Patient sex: F
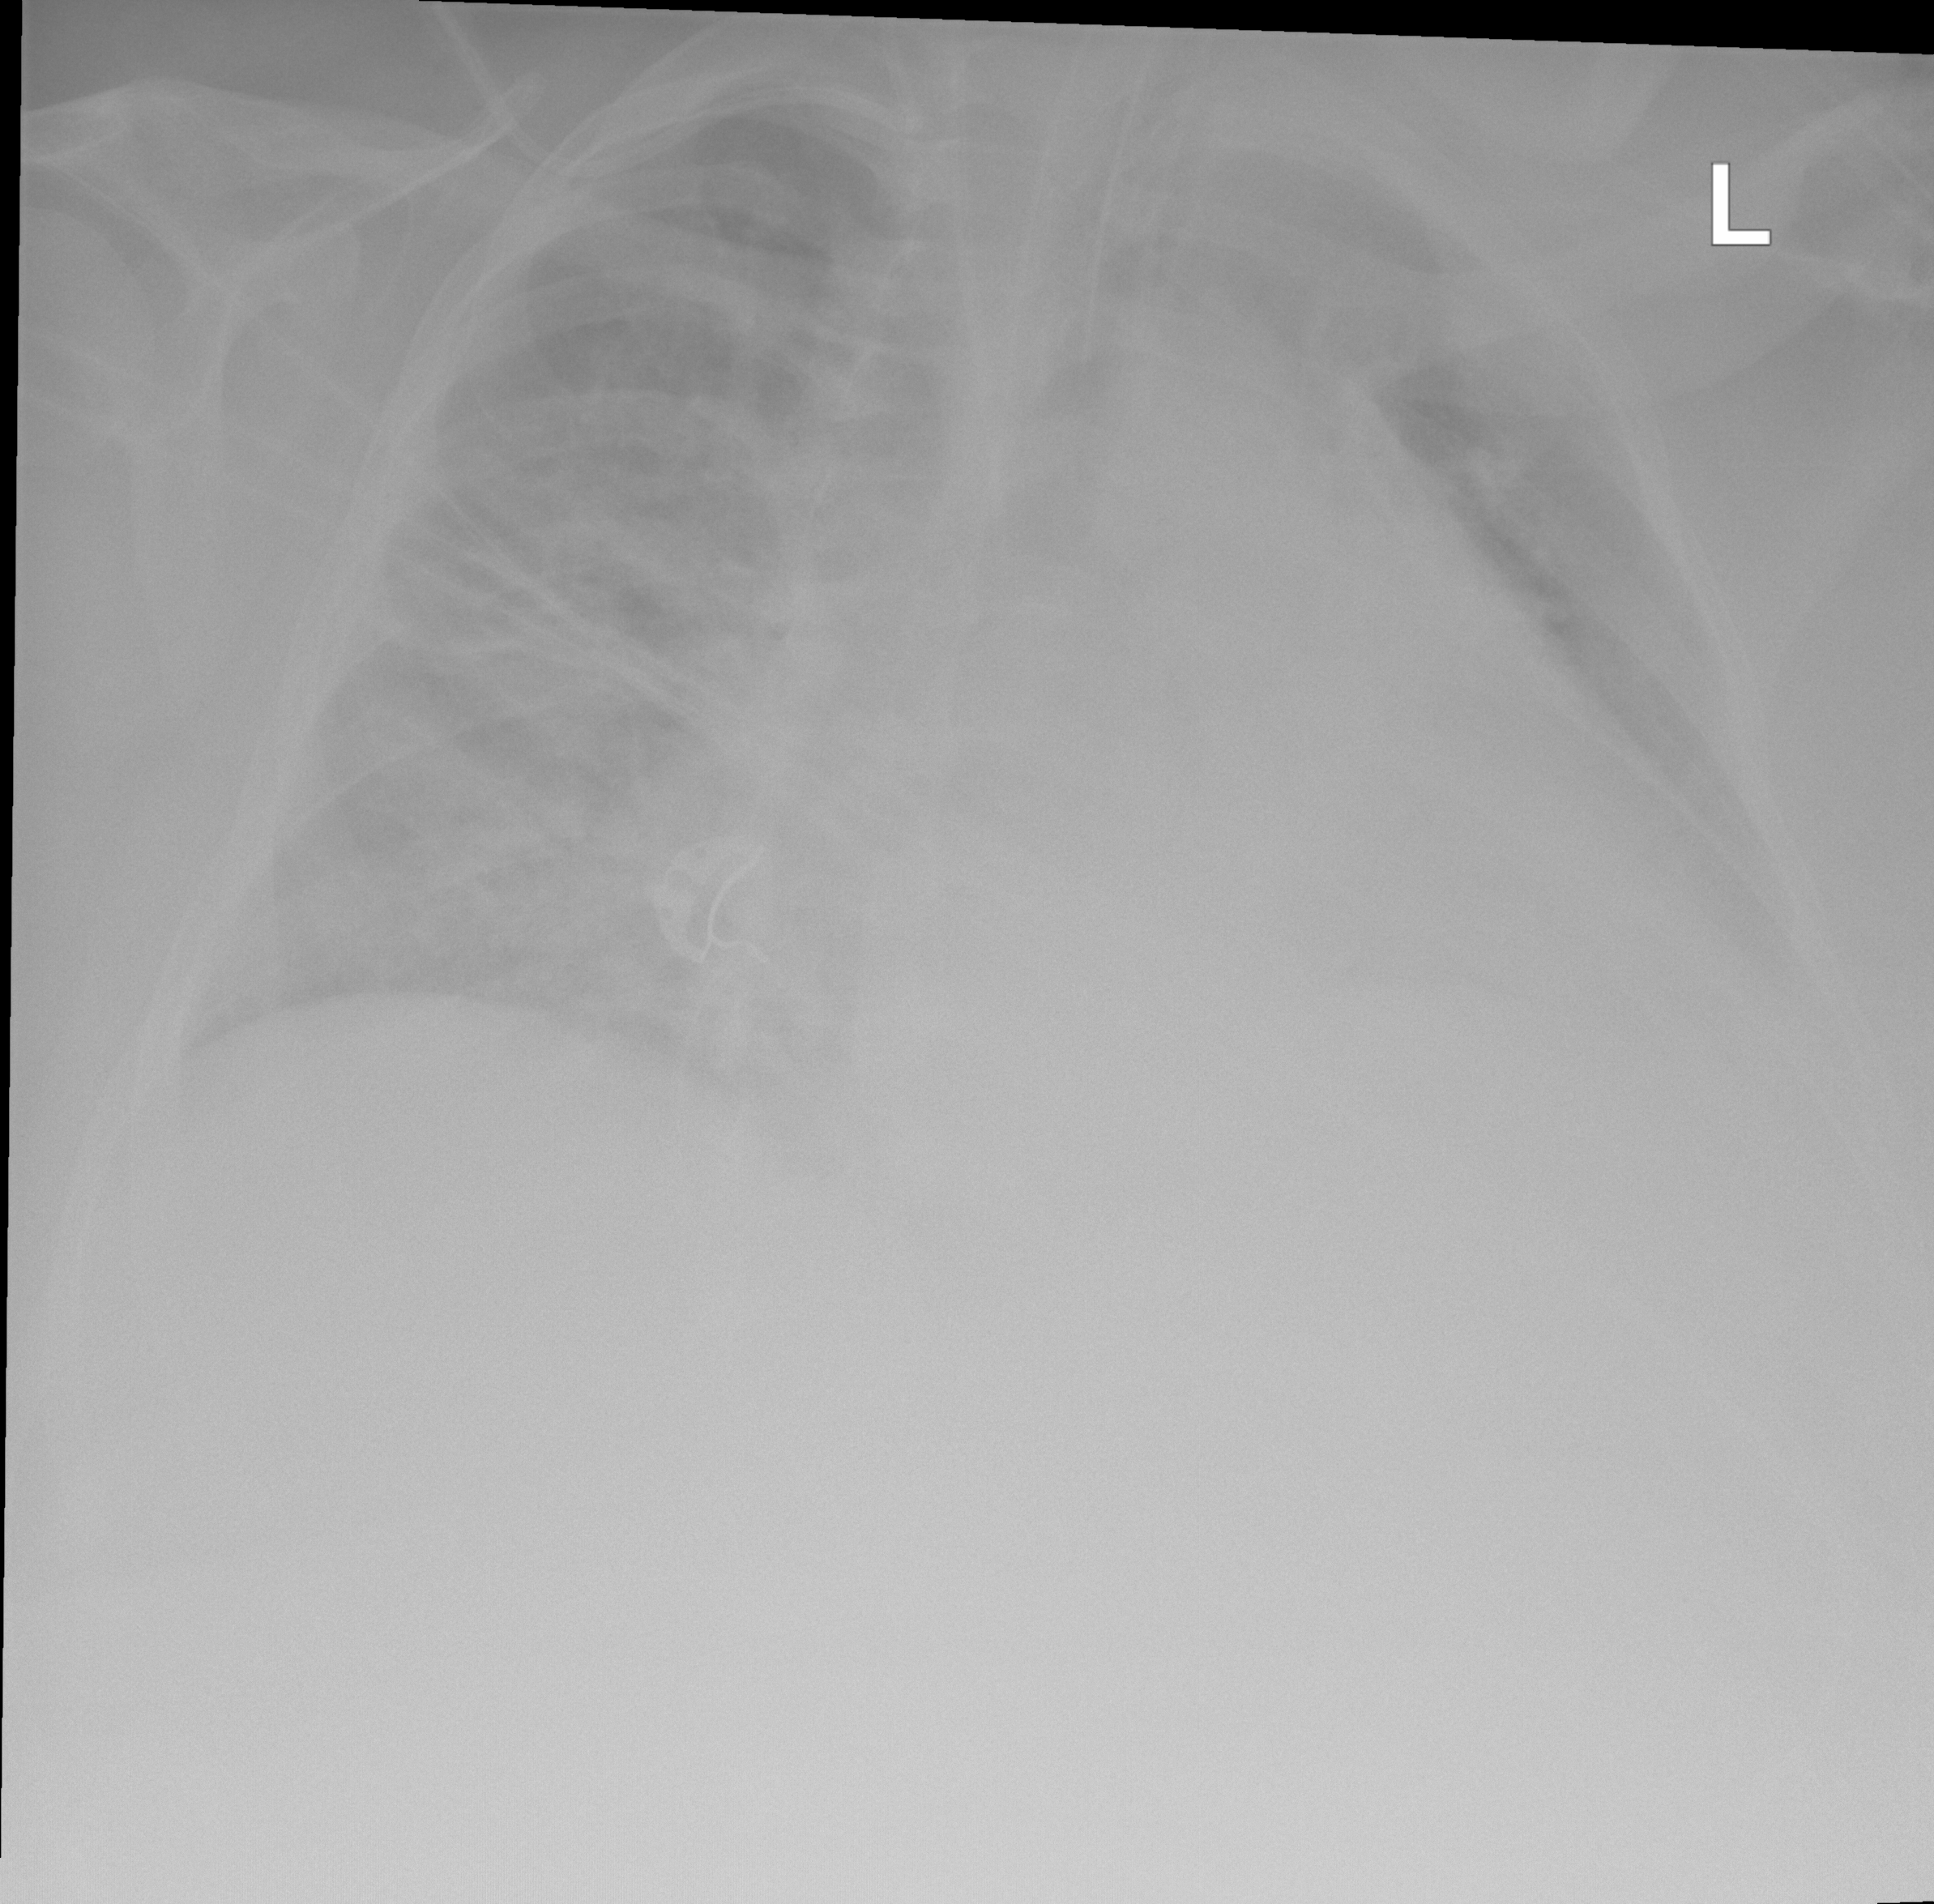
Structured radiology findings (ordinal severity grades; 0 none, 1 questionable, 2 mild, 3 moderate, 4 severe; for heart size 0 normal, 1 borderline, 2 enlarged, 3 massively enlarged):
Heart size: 2
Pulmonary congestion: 2
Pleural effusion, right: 0
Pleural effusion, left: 1
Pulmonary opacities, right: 2
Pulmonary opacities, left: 0
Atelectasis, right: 2
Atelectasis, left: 0